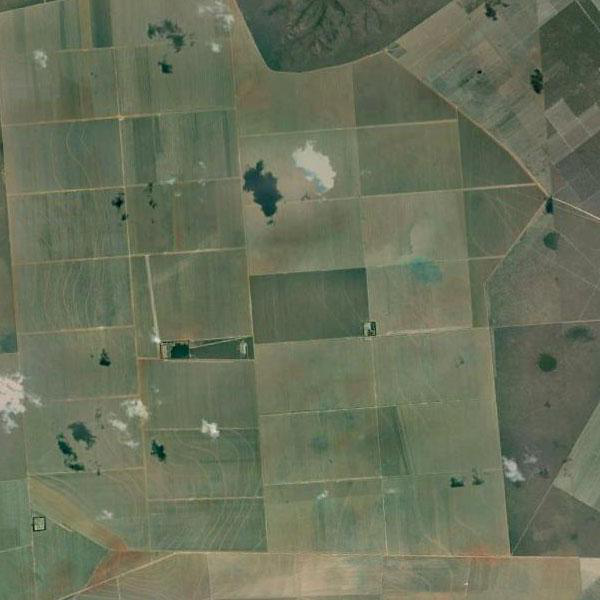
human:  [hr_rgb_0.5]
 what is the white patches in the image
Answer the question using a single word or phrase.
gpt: cloud